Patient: sex M, age 49
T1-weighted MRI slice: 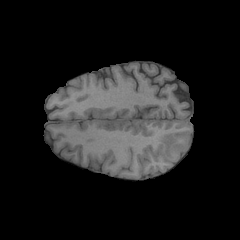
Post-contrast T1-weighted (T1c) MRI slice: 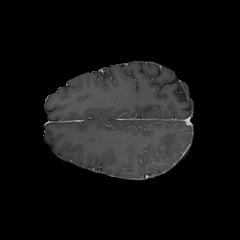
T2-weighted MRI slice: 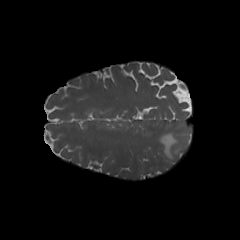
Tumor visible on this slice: yes
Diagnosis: Glioblastoma, IDH-wildtype
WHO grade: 4